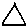
Label: triangle